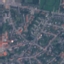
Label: Residential